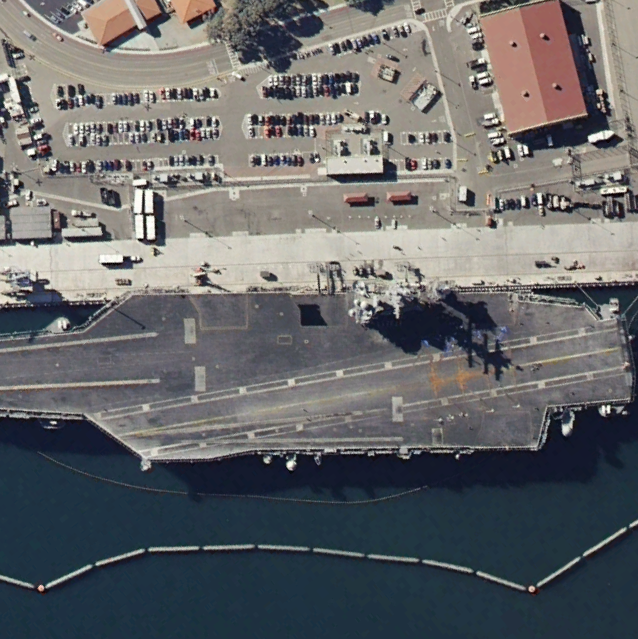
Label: aircraft_carrier